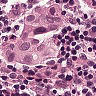
Metastatic tissue present: yes